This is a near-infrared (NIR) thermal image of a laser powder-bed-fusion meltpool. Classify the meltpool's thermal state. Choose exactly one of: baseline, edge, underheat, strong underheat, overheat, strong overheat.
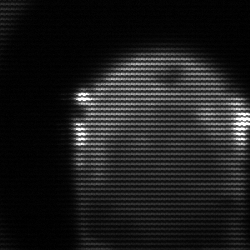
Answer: edge